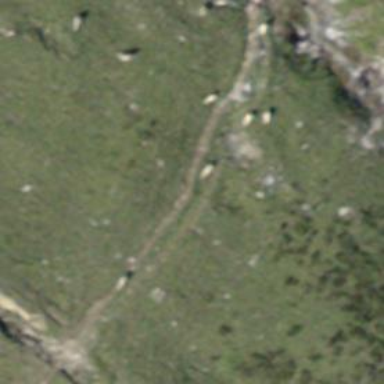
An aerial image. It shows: Path.